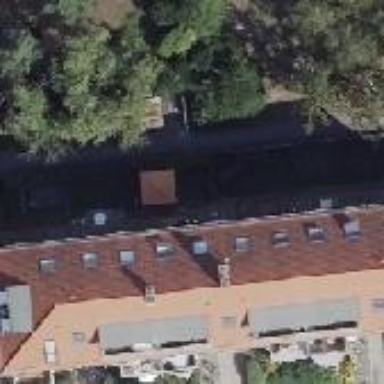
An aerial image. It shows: Hipped-roof building with apartments.